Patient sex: F
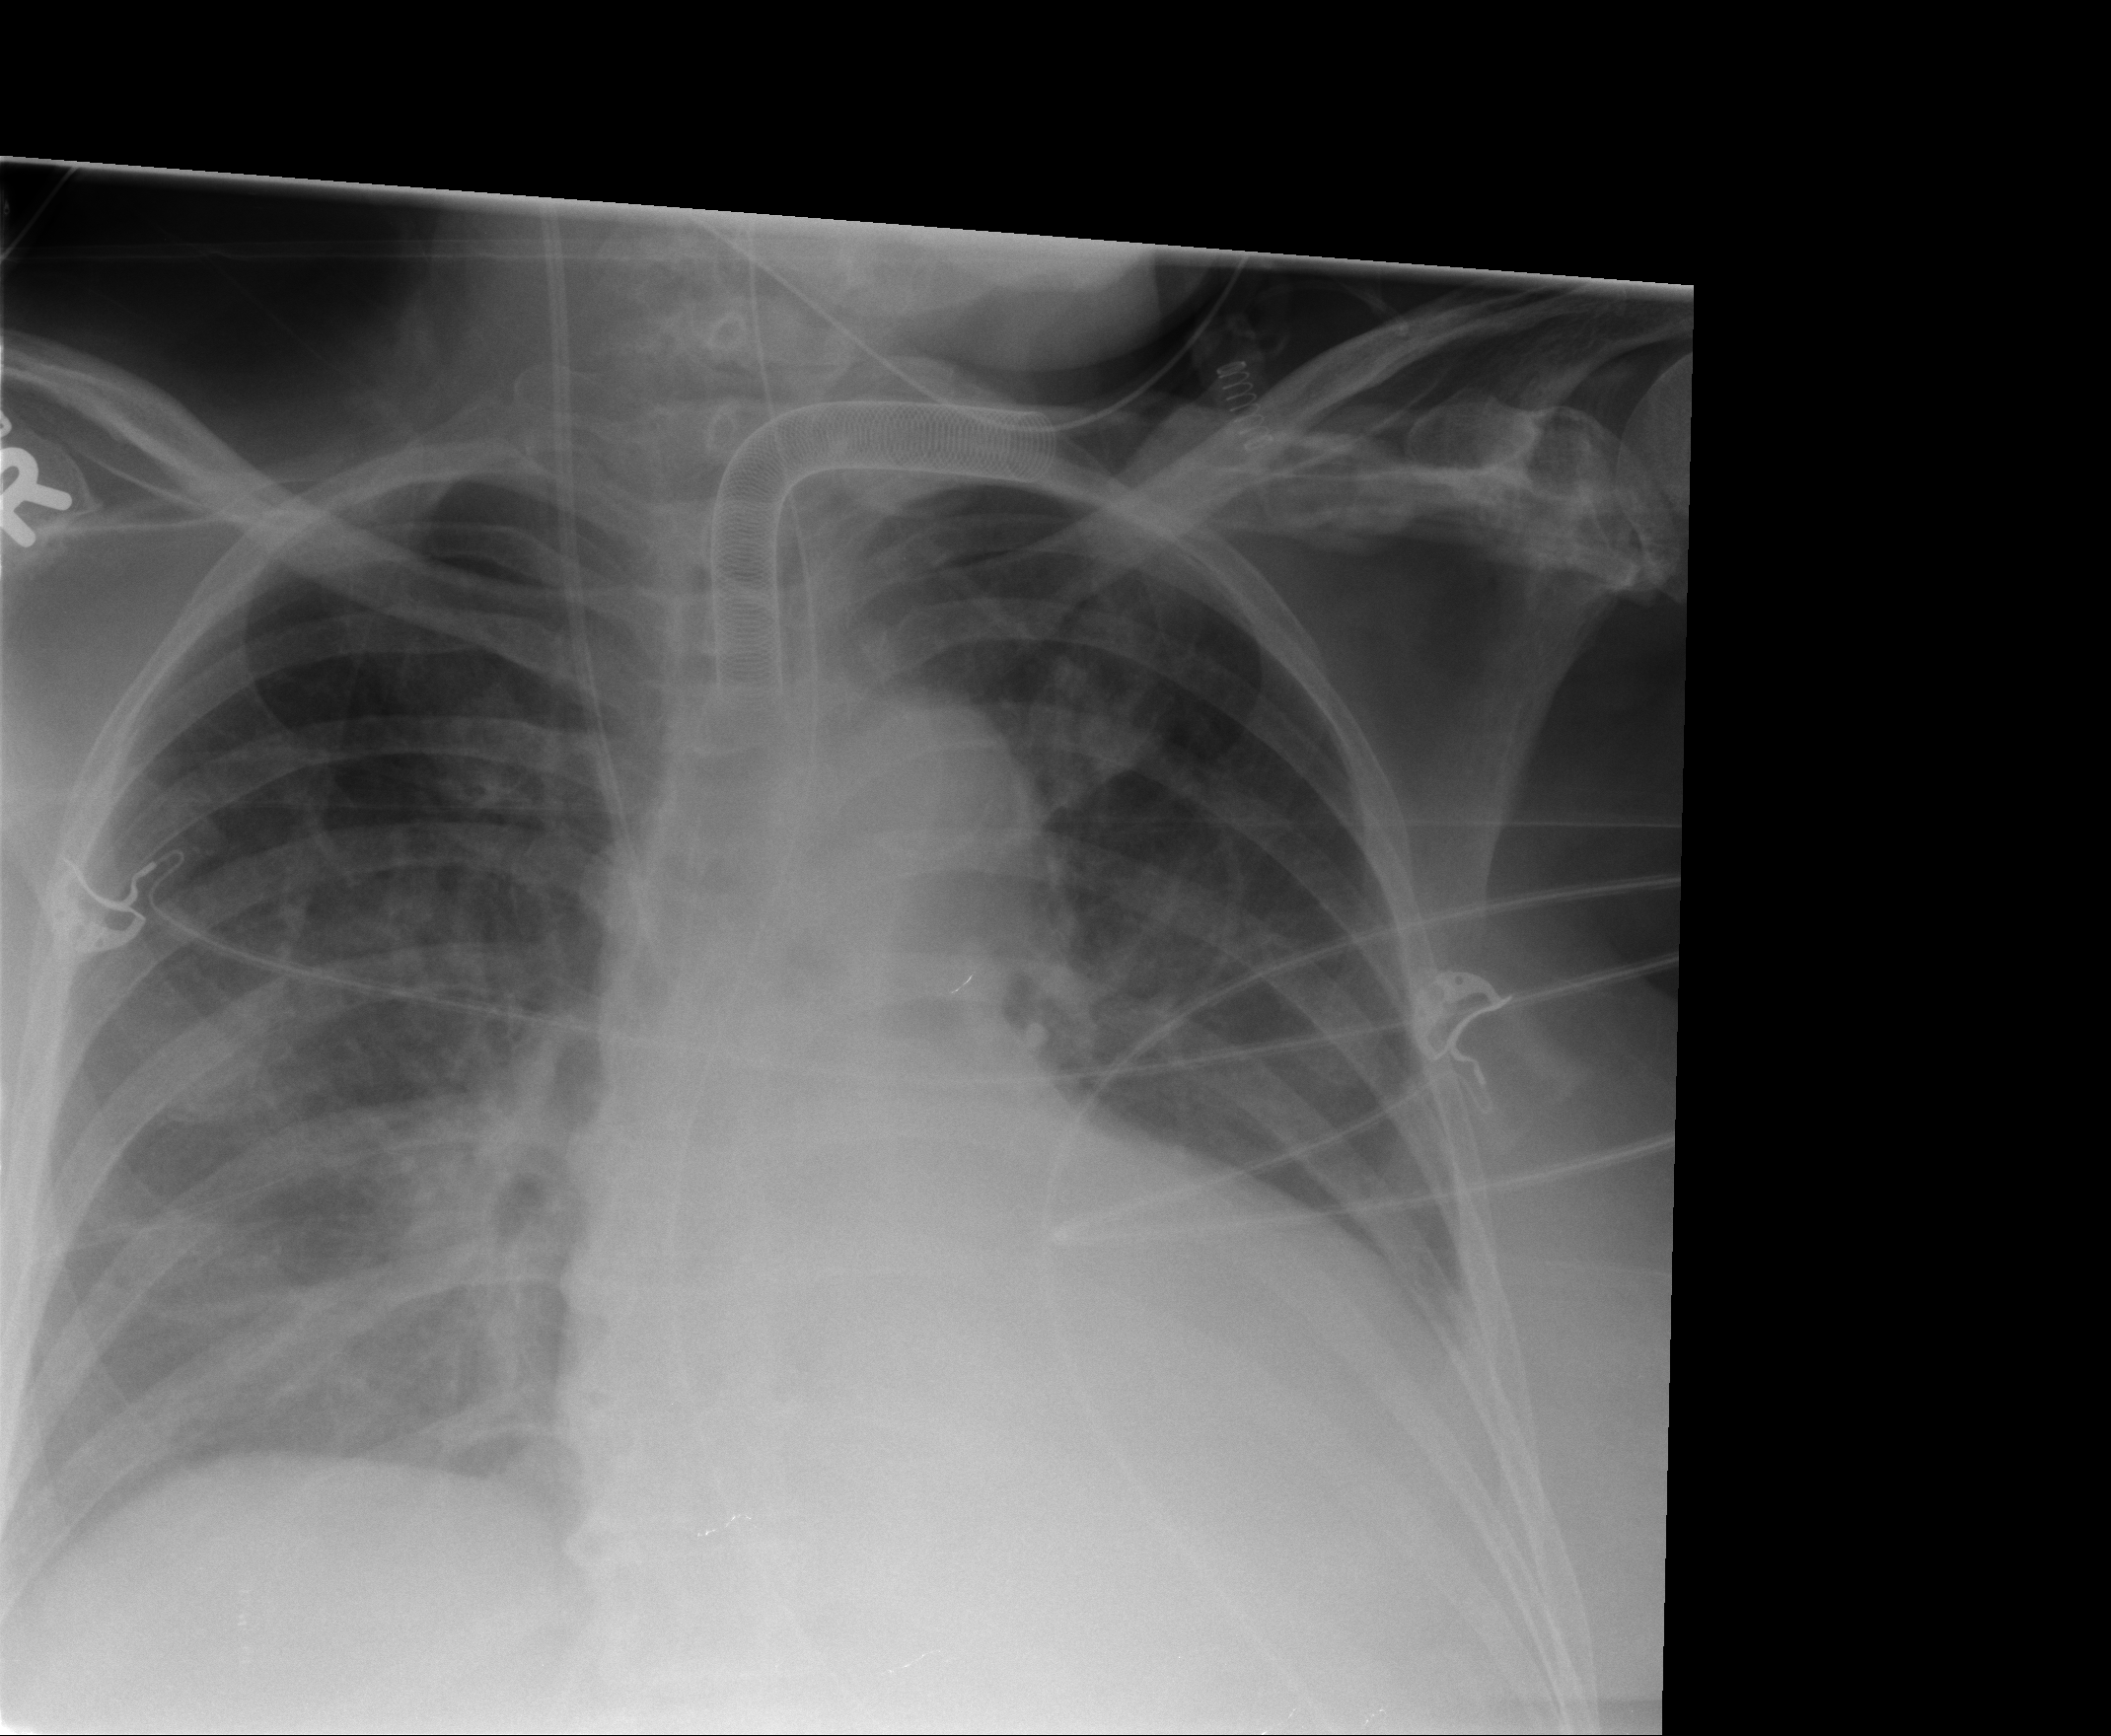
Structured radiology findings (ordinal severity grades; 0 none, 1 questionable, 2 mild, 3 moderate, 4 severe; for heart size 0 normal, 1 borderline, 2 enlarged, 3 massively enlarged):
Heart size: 2
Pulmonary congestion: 0
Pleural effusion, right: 1
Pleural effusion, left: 2
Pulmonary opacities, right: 0
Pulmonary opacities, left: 0
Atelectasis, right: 0
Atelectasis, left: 2